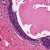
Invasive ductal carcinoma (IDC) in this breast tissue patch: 0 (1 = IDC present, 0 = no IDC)